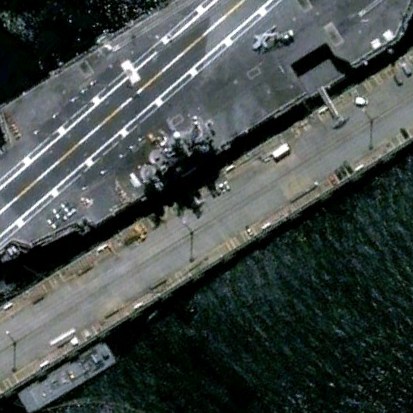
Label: aircraft_carrier